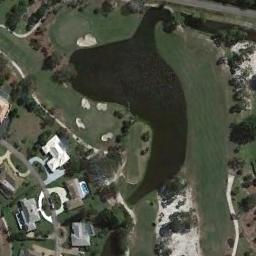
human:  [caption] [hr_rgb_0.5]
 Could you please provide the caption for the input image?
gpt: There are numerous buildings beside the golf course .

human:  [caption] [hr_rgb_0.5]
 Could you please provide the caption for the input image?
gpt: On the large turf of the golf course On the large green turf of the golf course there are several bunkers and lakes and several paths and many trees and buildings .

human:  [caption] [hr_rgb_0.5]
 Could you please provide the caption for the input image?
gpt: The golf course has a lake, Some fairways, Roads, Barrier trees and sandpits and some houses with pools are also in the golf course .

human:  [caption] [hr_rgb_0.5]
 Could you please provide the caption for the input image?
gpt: At the intersection of the three paths, There are two bunkers .

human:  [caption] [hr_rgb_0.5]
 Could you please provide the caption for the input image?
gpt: There are some bunkers beside a lake on the golf course .